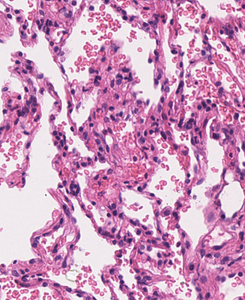
Tumor epithelial tissue: no
Tumor-associated stroma tissue: no
Normal tissue: yes